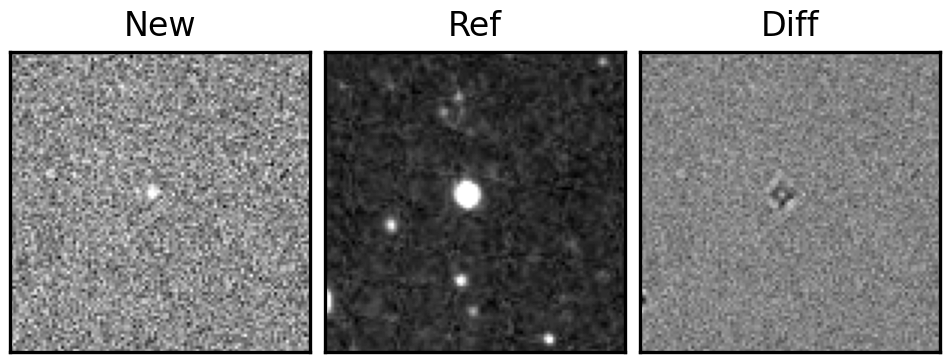
Label: bogus